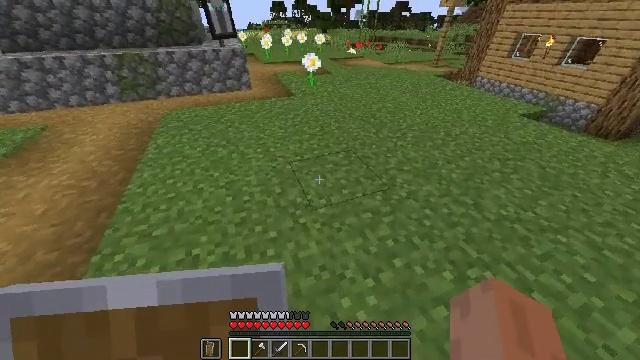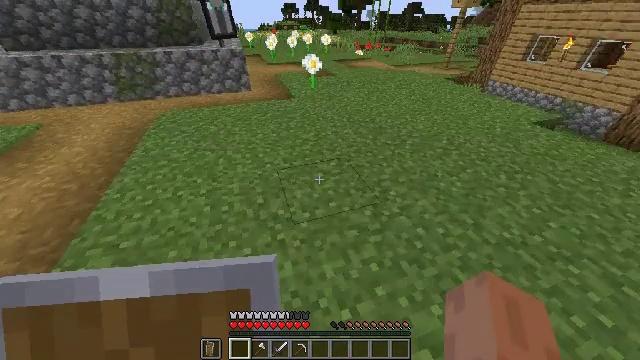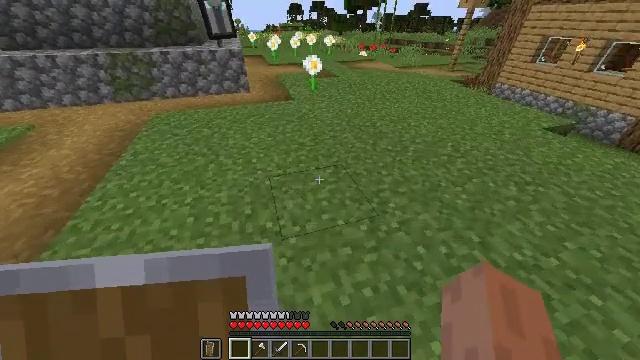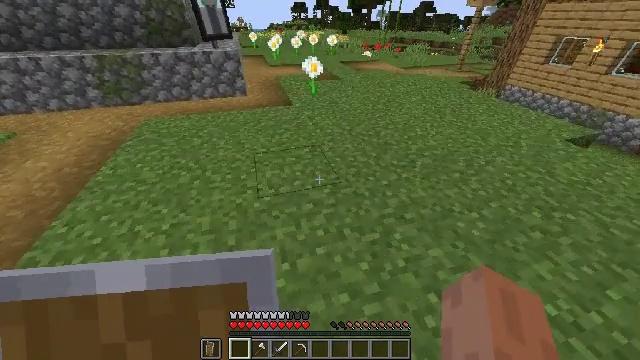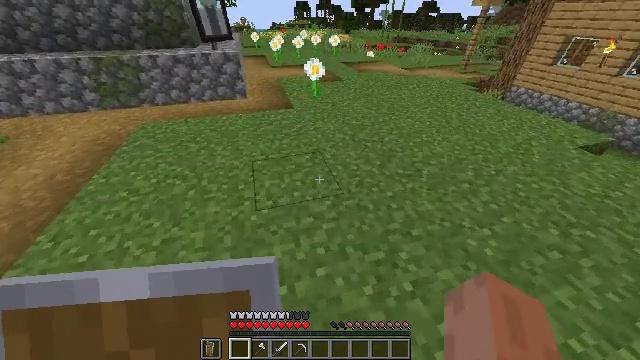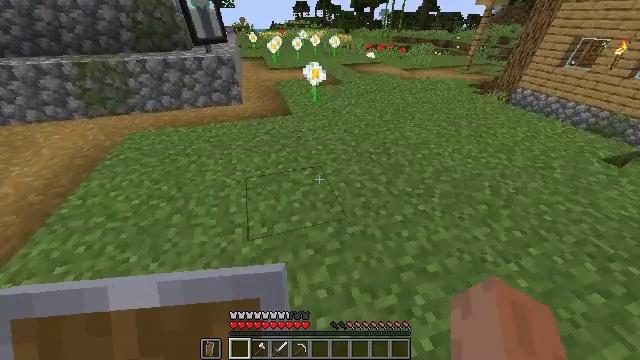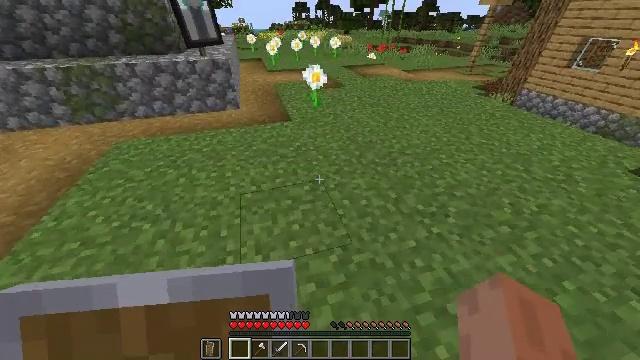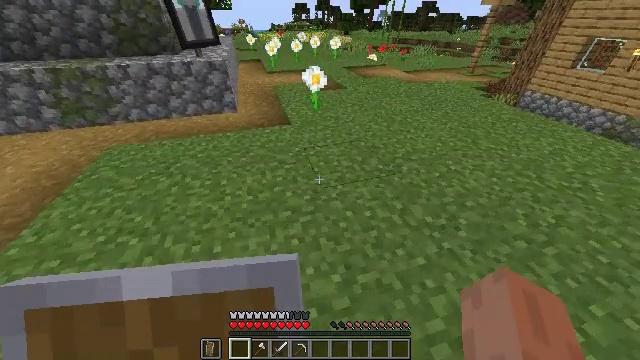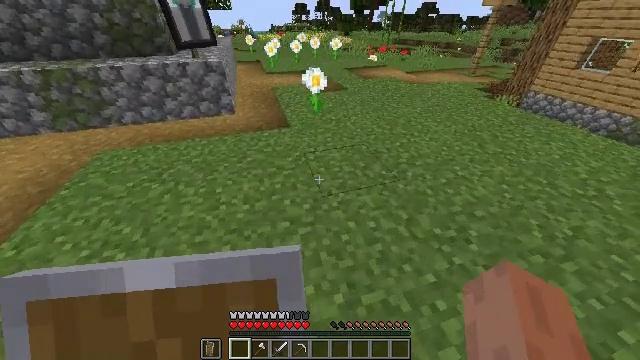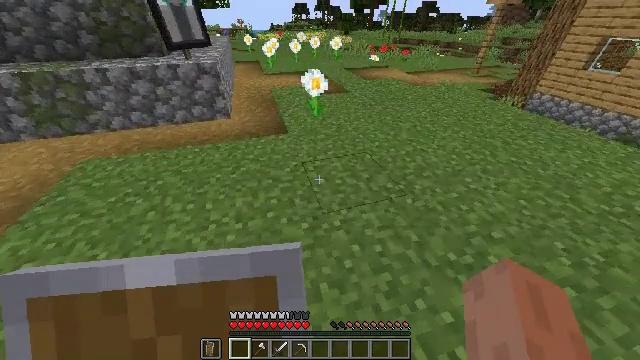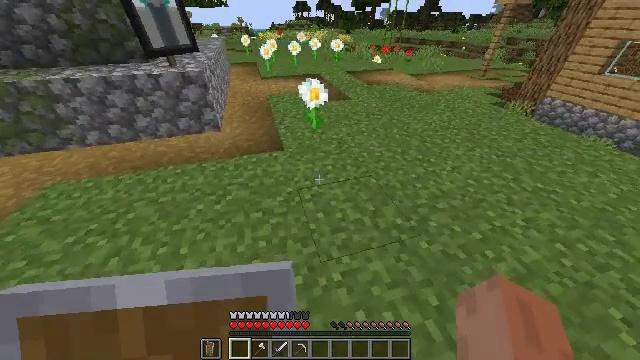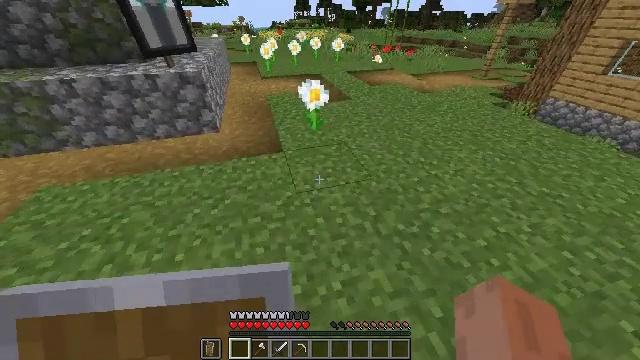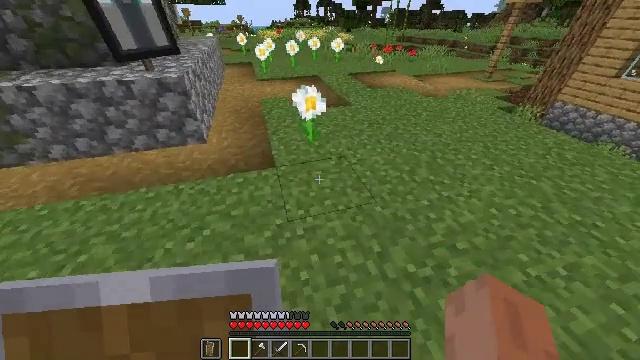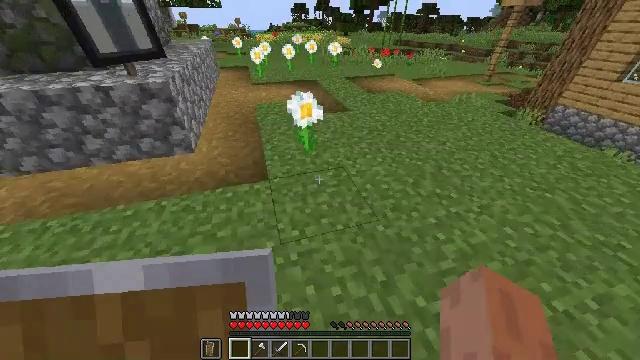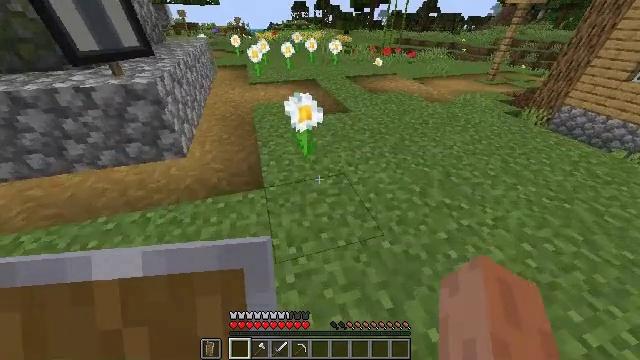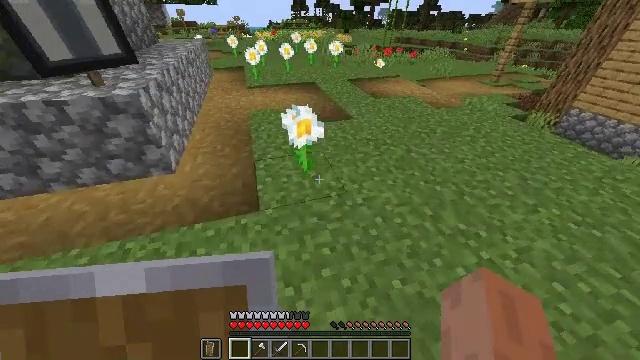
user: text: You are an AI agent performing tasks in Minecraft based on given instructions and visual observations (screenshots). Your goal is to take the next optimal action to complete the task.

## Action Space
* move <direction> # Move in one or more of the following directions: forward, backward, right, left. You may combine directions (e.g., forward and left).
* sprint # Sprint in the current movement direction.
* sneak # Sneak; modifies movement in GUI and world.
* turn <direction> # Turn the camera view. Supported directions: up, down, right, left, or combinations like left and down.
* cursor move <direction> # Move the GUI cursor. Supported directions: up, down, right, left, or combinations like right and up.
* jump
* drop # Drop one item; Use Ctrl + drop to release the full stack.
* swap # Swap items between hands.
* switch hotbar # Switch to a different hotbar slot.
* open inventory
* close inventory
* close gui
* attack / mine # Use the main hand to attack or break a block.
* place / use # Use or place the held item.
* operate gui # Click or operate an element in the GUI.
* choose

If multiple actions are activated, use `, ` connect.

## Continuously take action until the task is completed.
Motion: motion action
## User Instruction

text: craft item air
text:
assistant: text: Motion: move forward, turn left
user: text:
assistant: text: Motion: move forward, turn left
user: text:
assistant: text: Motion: move forward
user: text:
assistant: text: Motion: move forward
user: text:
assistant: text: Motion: move forward
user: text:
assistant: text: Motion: move forward
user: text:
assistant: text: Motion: move forward
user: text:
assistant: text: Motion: move forward
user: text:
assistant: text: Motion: move forward
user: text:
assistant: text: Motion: move forward
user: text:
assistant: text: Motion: move forward
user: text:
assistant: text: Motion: move forward
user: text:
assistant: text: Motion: move forward
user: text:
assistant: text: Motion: move forward
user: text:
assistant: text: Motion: move forward
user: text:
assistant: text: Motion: move forward
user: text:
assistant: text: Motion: move forward
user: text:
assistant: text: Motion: move forward
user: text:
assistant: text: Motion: move forward
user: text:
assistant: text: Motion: move forward
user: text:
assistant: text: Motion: move forward, turn right
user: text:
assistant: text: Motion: move forward, turn right
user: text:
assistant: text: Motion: move forward, turn right
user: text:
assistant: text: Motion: move forward, turn right
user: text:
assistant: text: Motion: move forward, turn right
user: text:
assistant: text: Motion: move forward, turn right
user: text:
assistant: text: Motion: move forward, turn right
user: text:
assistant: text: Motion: move forward
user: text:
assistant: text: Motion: move forward
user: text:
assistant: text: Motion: move forward and move left